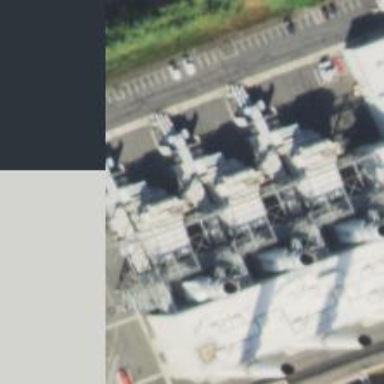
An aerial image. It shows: Gas turbine power generator.